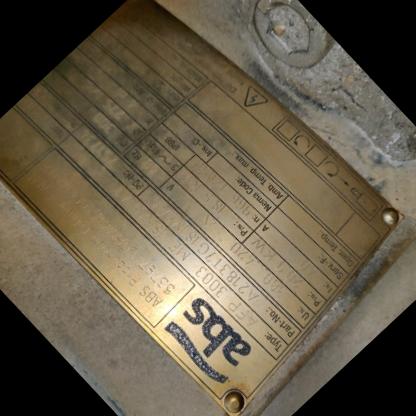
Klasa: tabliczka-znamionowa